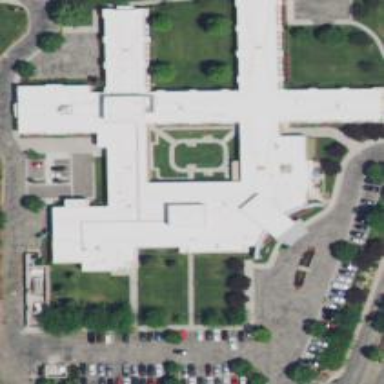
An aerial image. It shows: Healthcare facility identified as hospital.